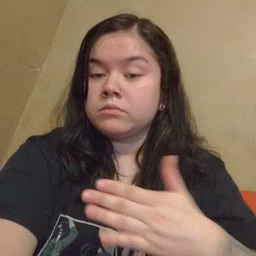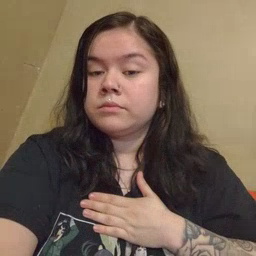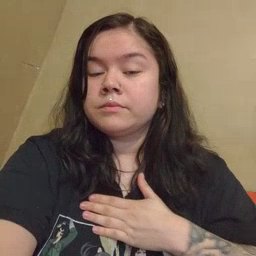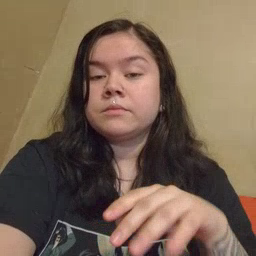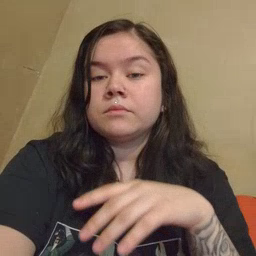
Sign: minemy